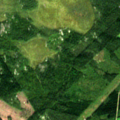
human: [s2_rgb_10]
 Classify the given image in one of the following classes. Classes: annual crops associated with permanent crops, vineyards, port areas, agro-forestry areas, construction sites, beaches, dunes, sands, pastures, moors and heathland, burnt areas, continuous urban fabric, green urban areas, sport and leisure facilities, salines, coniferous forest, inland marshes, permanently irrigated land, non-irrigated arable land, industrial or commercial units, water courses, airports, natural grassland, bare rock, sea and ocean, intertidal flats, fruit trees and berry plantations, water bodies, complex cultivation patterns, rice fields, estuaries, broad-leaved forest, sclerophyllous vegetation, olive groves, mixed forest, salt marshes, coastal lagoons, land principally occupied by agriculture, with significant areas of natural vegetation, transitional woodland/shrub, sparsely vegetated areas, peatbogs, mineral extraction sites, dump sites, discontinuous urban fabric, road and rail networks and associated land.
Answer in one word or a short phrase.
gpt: land principally occupied by agriculture, with significant areas of natural vegetation, coniferous forest, mixed forest, transitional woodland/shrub